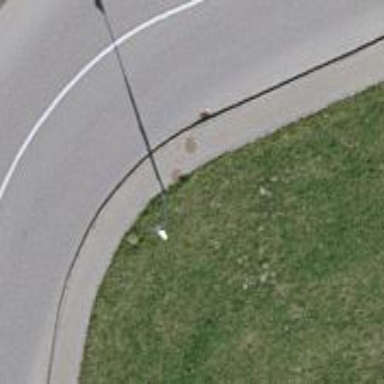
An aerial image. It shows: Sidewalk.